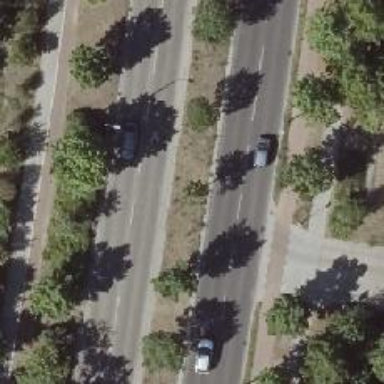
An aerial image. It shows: Avenue lined with deciduous broadleaved trees.